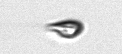
Label: Cryptophyta